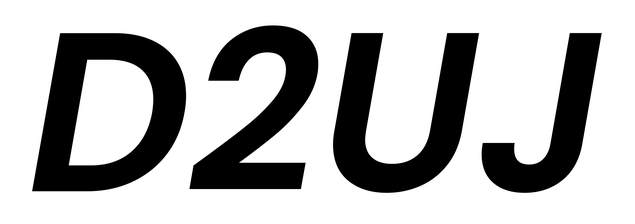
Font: Poppins-SemiBoldItalic